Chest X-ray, PA view. Patient: 35 years old, sex M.
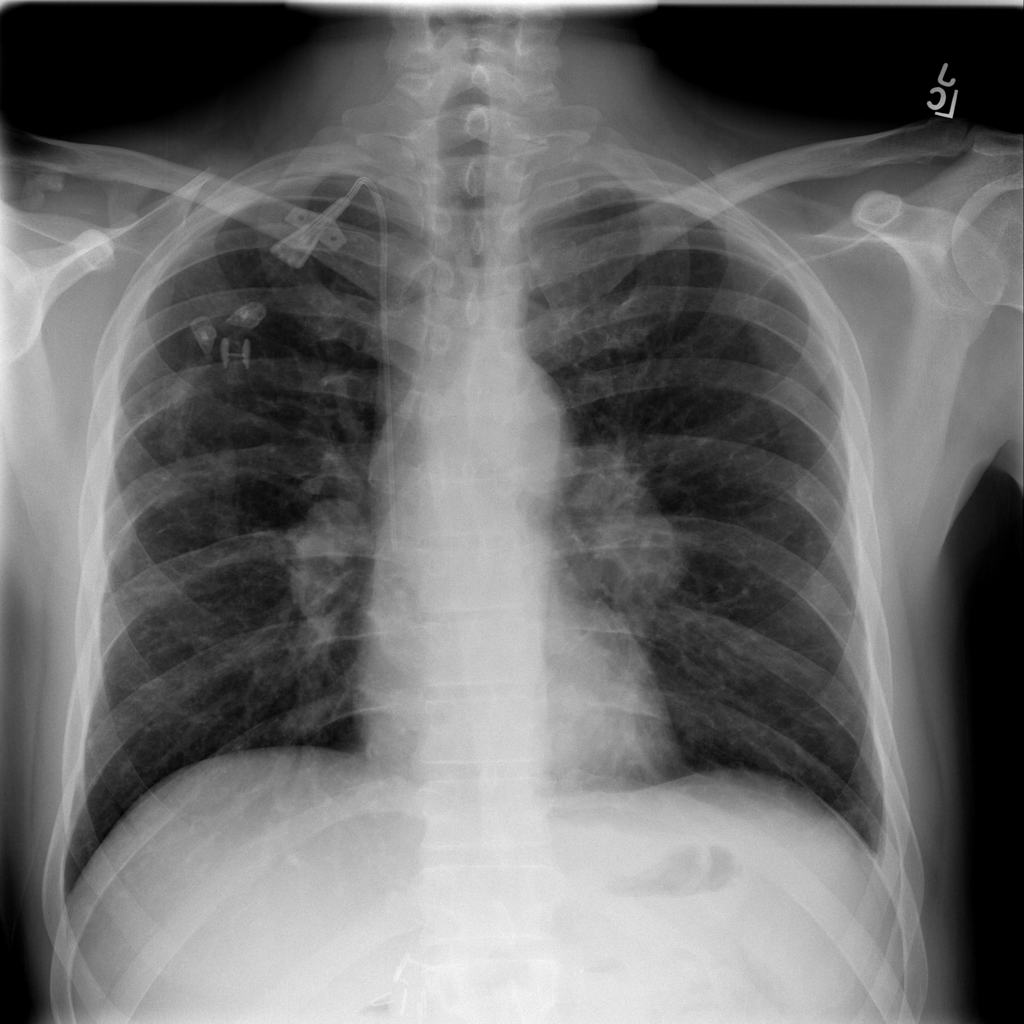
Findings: Effusion, Mass